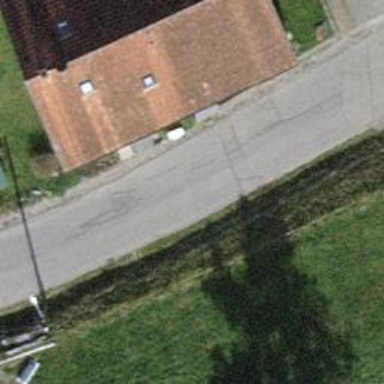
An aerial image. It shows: Residential road with asphalt surface.